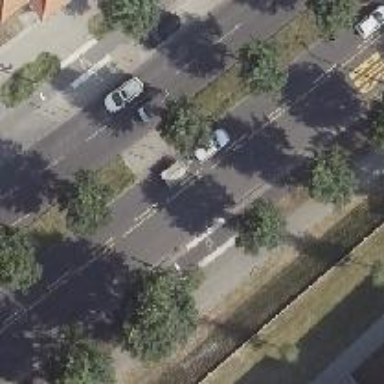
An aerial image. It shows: Uncontrolled footway crossing with central island.